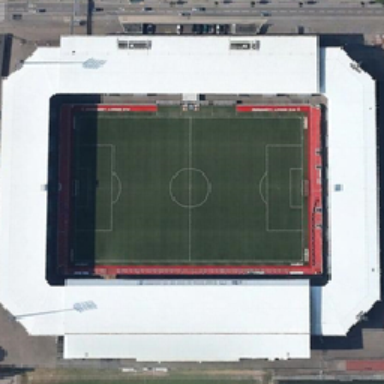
In one corner of the intersection t is a white playground and two other playgrounds .